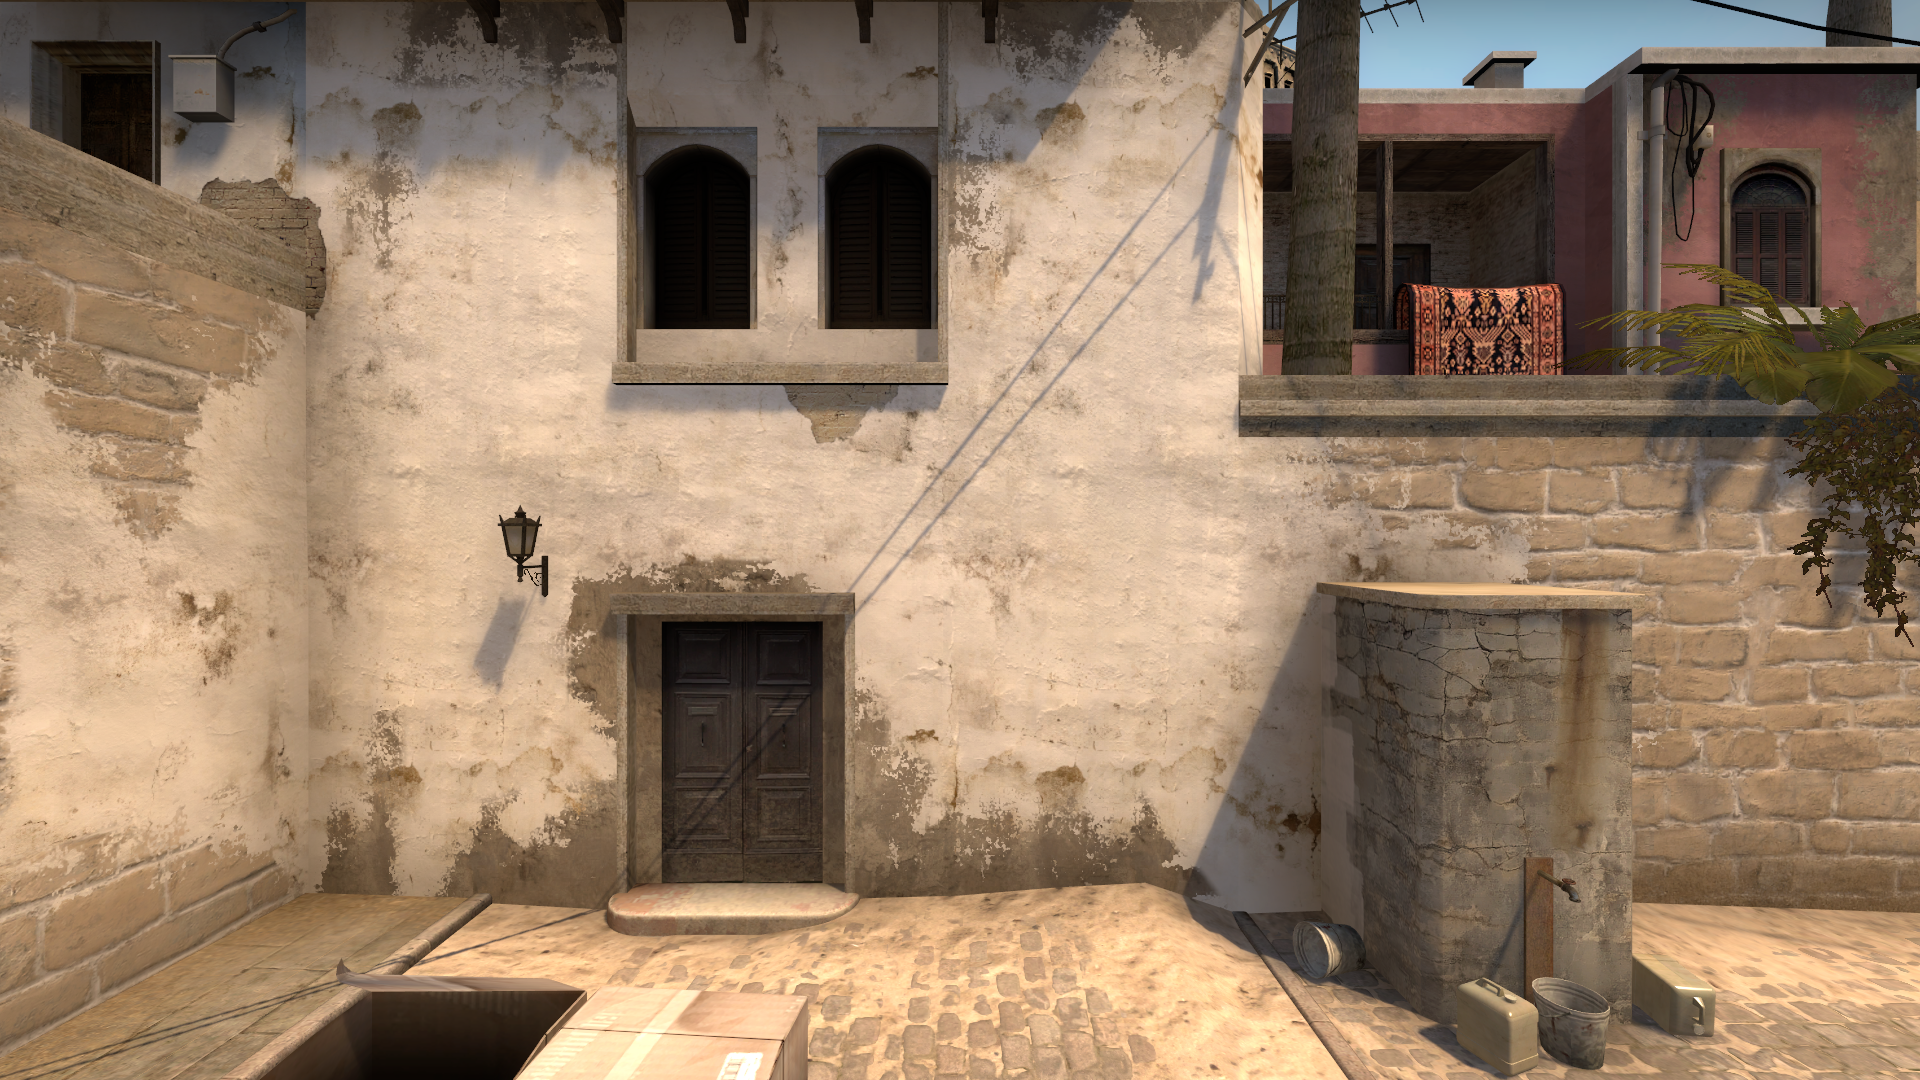
Map: de_mirage